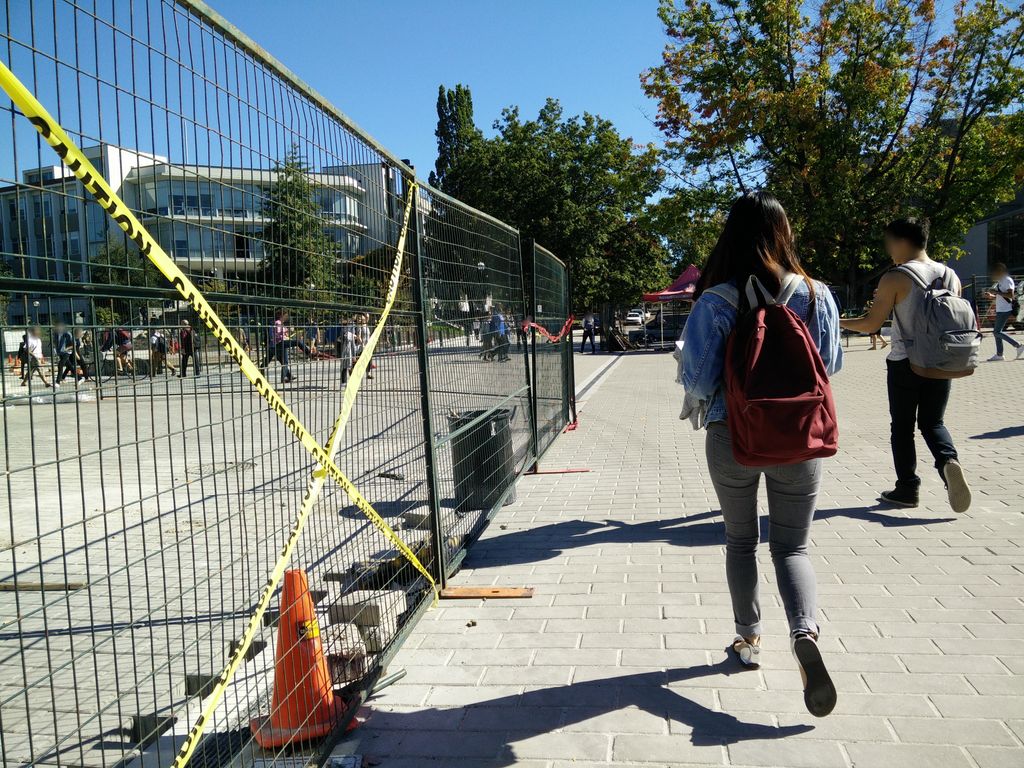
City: vancouver